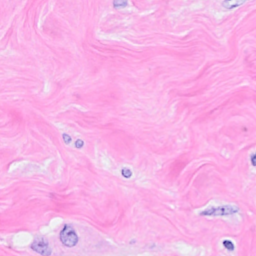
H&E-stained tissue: Breast